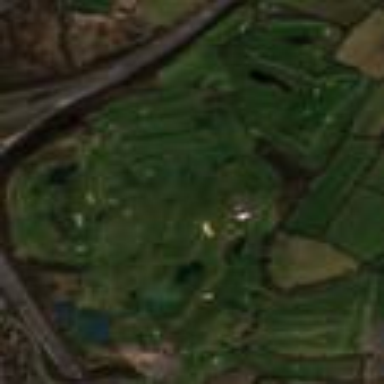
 perfect for leisure and sports enthusiasts."